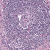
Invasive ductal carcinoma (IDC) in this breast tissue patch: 0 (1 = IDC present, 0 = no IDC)